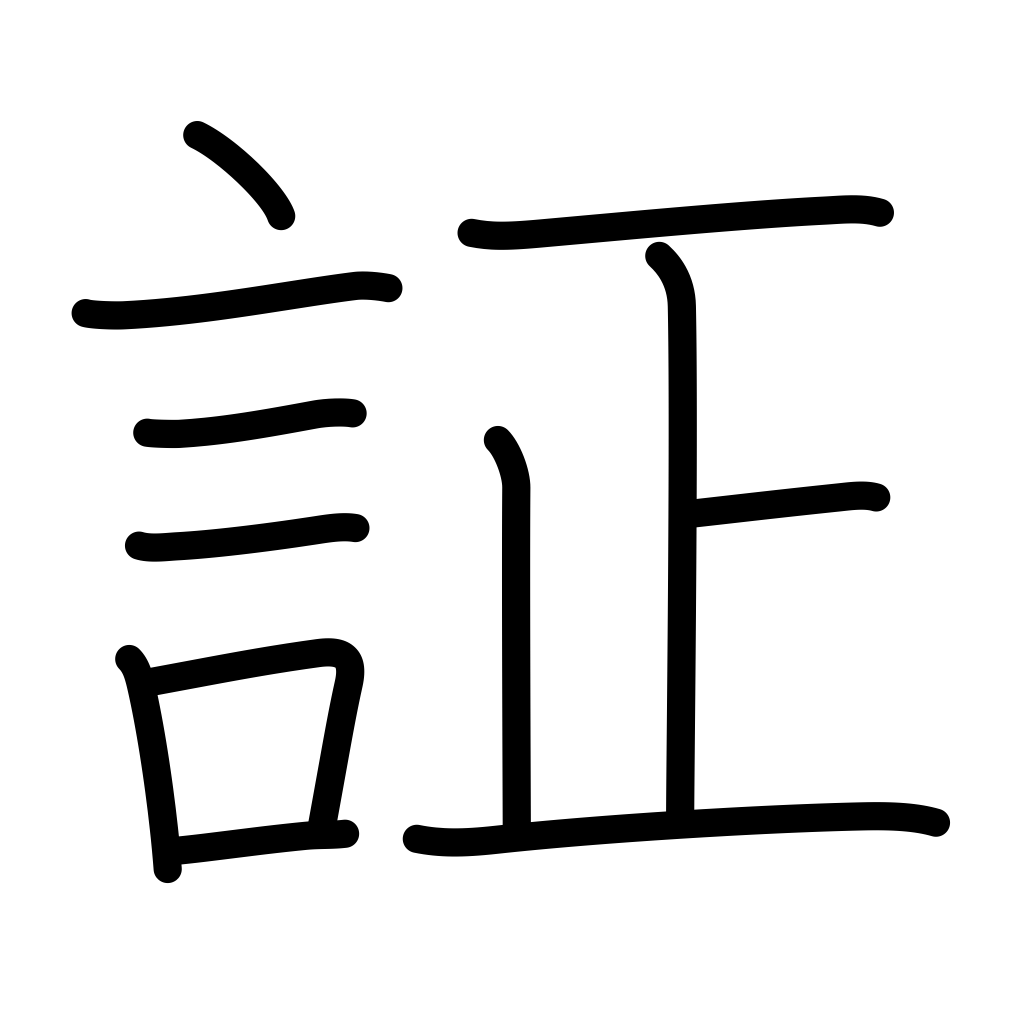
Meaning: evidence, proof, certificate